Current action and preconditions to check: path_clear

Your task: For each precondition in the list above, predict whether it will hold at this action.

Consider the current scene as observed from the mobile robot's camera, and analyze the predicted future states of all dynamic agents (e.g., people, animals, vehicles, or any moving entities) within the NEXT SECOND.

IMPORTANT: Only answer "very likely" if you are absolutely certain—based on strong, clear evidence—that a dynamic agent will violate the precondition in the predicted future state. Do NOT answer "very likely" for unlikely, ambiguous, or low-probability risks.

Ask yourself for each precondition: Is there a high probability, with clear and convincing evidence, that the predicted future states of any dynamic agent will interfere with the predicted future state of the currently executing action within the NEXT SECOND, causing that precondition to fail?

Assess the risk level based on these predictions. Use "likely" or "very likely" if motions create a clear risk of interference.

Use "neutral" or "improbable" if agents are nearby but their predicted paths are clearly diverging or non-conflicting.

Failure Risk Categories: "very improbable", "improbable", "neutral", "likely", "very likely"

Answer Format: Output ONLY the probability_of_failure value from these categories: "very improbable", "improbable", "neutral", "likely", "very likely"

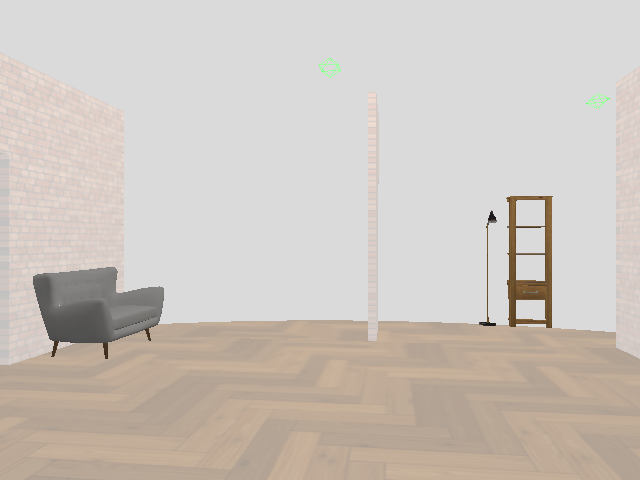

Answer: very improbable